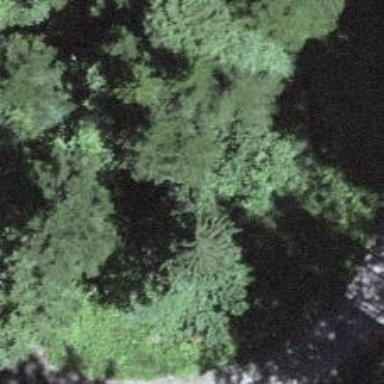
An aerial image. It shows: Culvert tunnel.